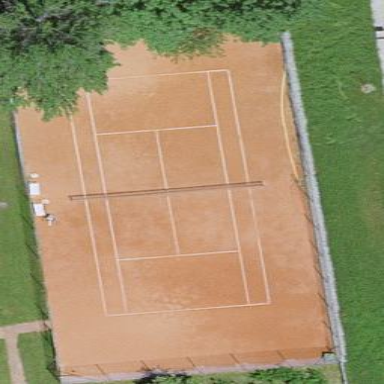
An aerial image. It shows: Clay tennis court on pitch.